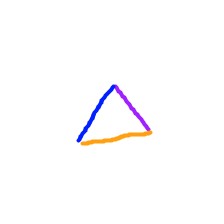
Shape: triangle